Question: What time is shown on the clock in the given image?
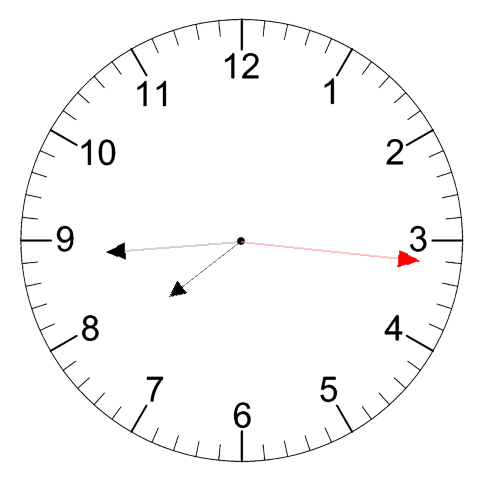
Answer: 07:44:16